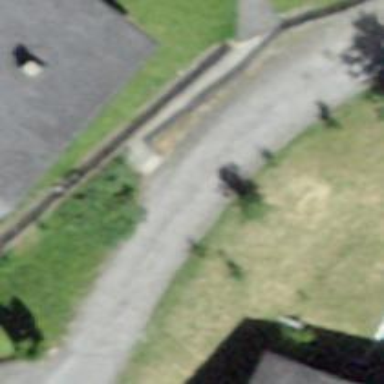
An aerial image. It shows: Set of steps on the road.